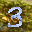
Label: 3